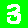
Digit: 3